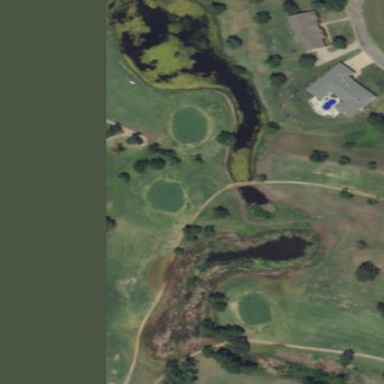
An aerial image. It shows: Scenic view of water hazard on golf course. The natural water feature adds beauty to the landscape.